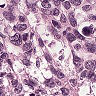
Metastatic tissue present: yes